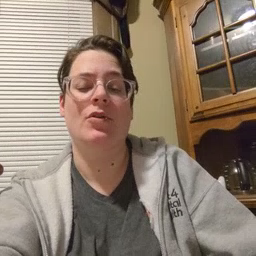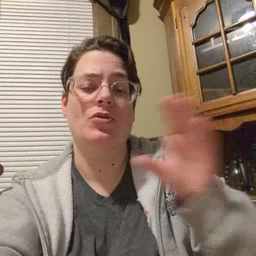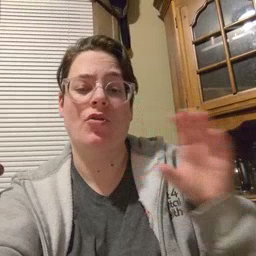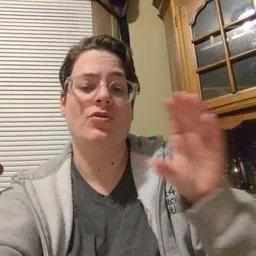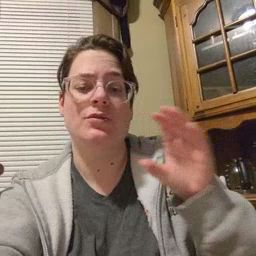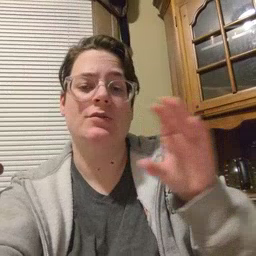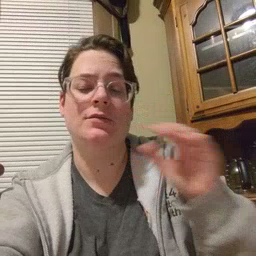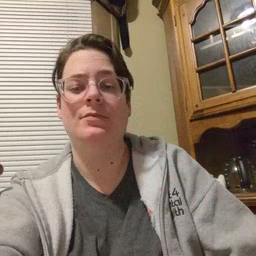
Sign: chocolate